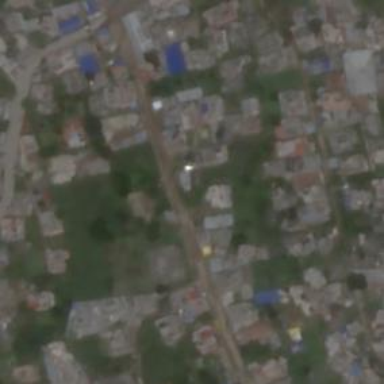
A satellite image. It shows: Spontaneous campsite set up for internally displaced persons.